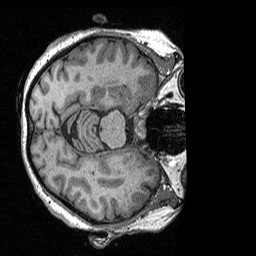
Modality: T1w
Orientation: axial
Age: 47
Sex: female
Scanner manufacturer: siemens
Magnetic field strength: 3 T
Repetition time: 2.3 s
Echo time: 0.00298 s